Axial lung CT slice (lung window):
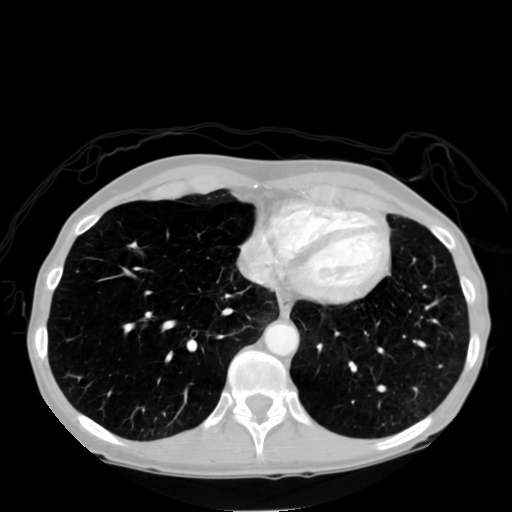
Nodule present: no